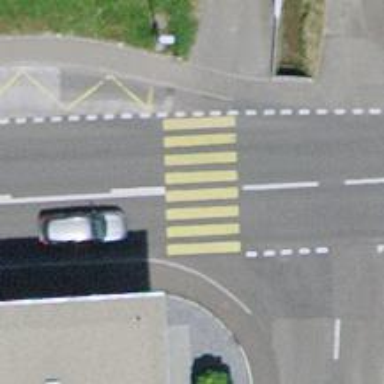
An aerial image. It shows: Marked road crossing.